【题型】填空题　【知识点】平面几何　【难度】easy
如图，在四边形 $ABCD$ 中，$AB = AD$，$AB \perp AD$，$AC \perp DC$，过点 $B$ 作 $BE \perp CA$，垂足为 $E$。若 $CD = 2$，$CE = 4$，则四边形 $ABCD$ 的面积是 \_\_\_\_\_\_。

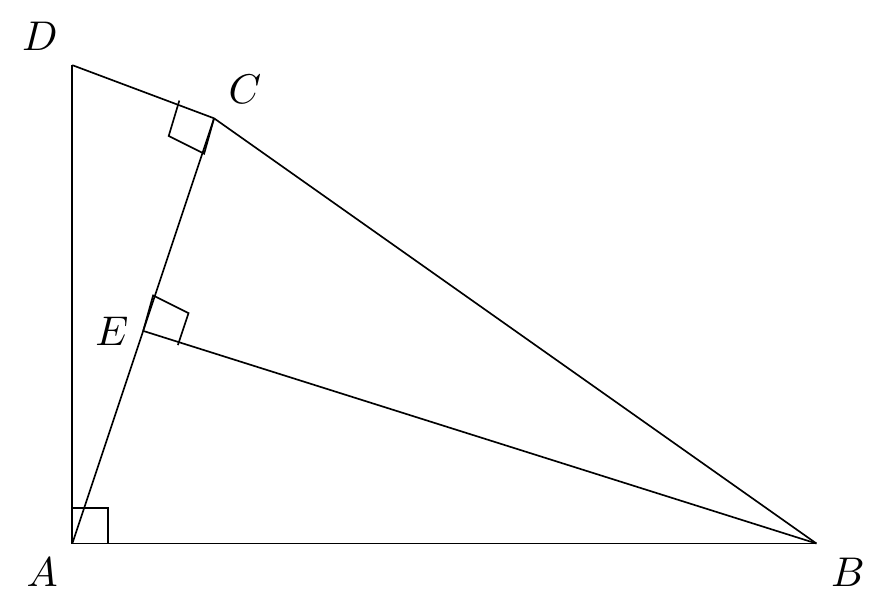
【解答】
解：$\because AB \perp AD$，$AC \perp DC$，$BE \perp CA$，

$\therefore \angle ACD = \angle BEA = \angle DAB = 90^\circ$，

$\therefore \angle D + \angle DAC = 90^\circ$，$\angle DAC + \angle EAB = 90^\circ$，

$\therefore \angle D = \angle EAB$，

$\because AD = AB$，

$\therefore \triangle ADC \cong \triangle BAE \ (\text{AAS})$，

$\therefore AC = BE$，$DC = AE = 2$，

$\because CE = 4$，

$\therefore BE = AC = AE + CE = 2 + 4 = 6$，

$\therefore$ 四边形 $ABCD$ 的面积 $= \triangle ADC$ 的面积 $+ \triangle ABC$ 的面积

$= \frac{1}{2} DC \cdot AC + \frac{1}{2} AC \cdot BE$

$= \frac{1}{2} \times 2 \times 6 + \frac{1}{2} \times 6 \times 6$

= 6 + 18

= 24